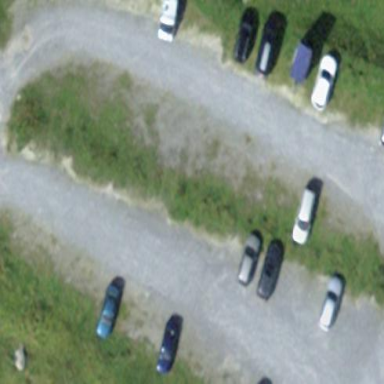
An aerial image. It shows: Parking area.